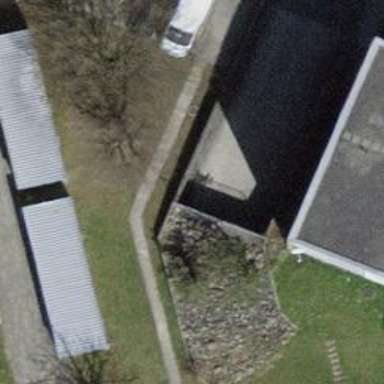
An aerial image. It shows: Parking entrance.